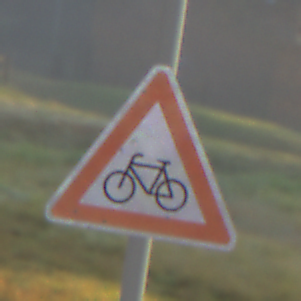
Verkehrszeichen: RadverkehrRechts
Umgebung: Outdoor, Nature
Tageszeit: SunriseSunset
Wetter: Clear
Licht: Natural
Jahreszeit: NotSpecified
Kontrast: HighContrast